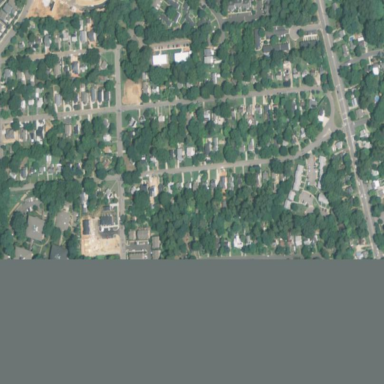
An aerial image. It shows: Residential area within neighborhood.